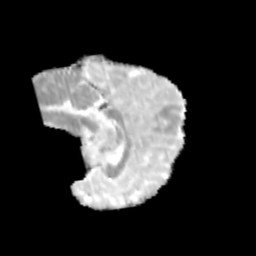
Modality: MD
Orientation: sagittal
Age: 10
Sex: male
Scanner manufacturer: siemens
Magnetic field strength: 3 T
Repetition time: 3.8 s
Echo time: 0.07 s